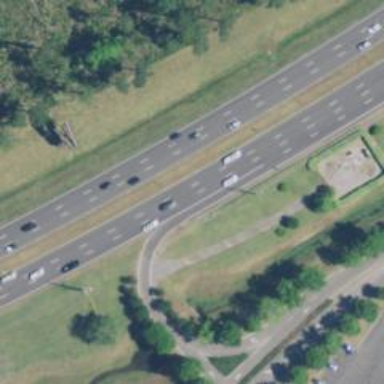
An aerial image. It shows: This image shows trunk highway that functions as expressway.